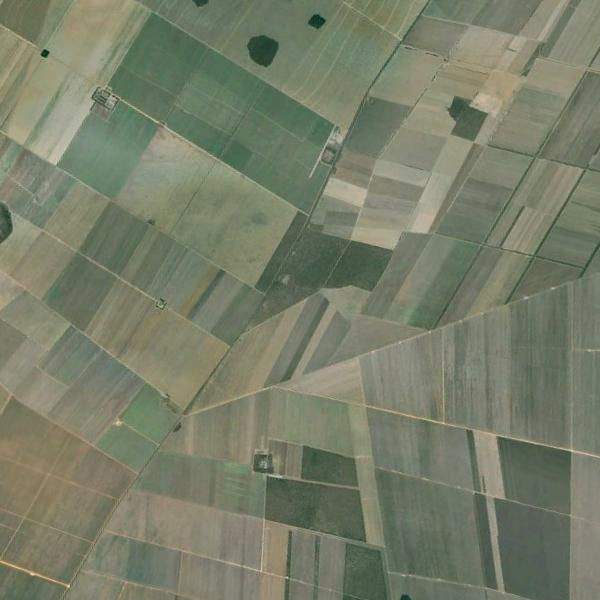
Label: Farmland